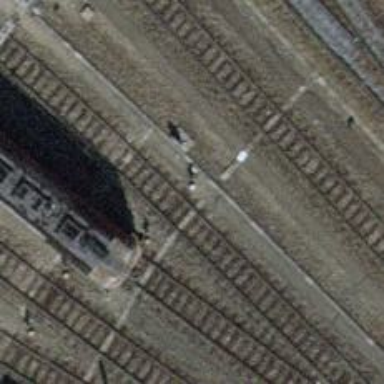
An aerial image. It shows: Rail yard with electrified contact lines for the trains.